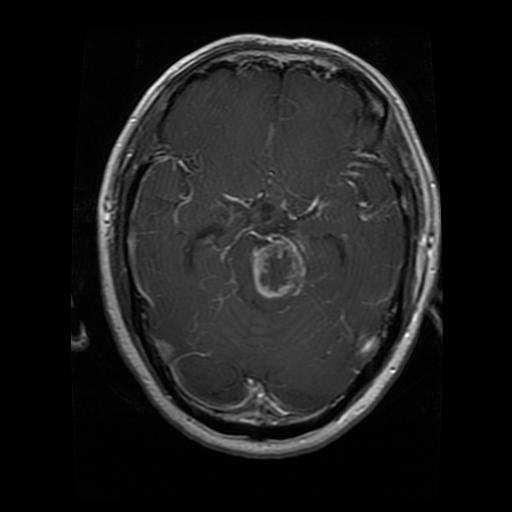
Label: glioma